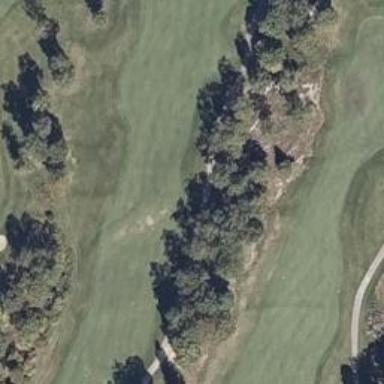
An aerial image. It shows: Grassy area designated as golf fairway.